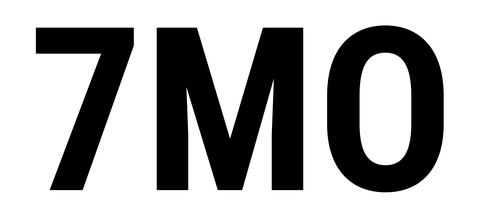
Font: Roboto_Condensed_Bold